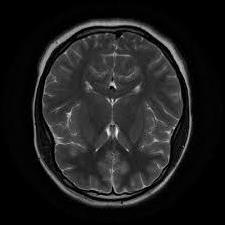
Label: notumor